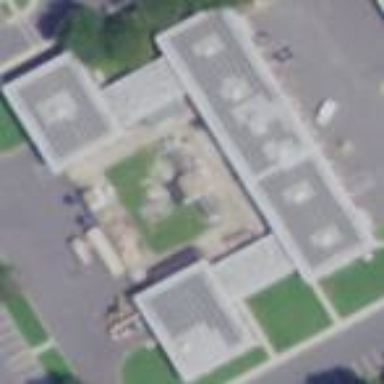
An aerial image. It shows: College building.